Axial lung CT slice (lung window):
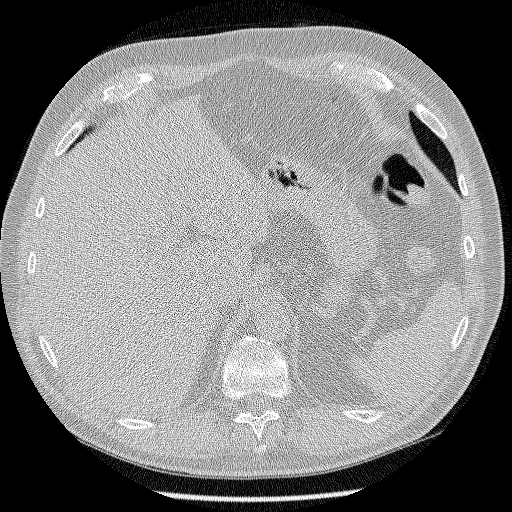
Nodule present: no